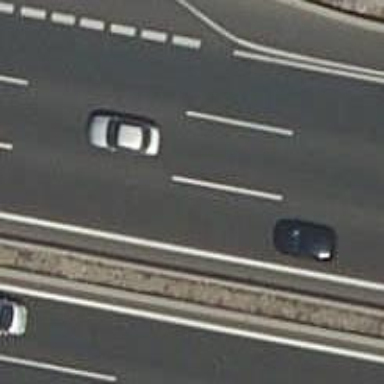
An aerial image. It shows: Motorway.